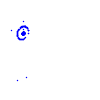
Particle: kaon